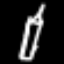
Label: pencil